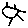
Label: sun